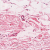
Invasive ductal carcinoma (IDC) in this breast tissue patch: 0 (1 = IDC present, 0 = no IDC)